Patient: sex M, age 67
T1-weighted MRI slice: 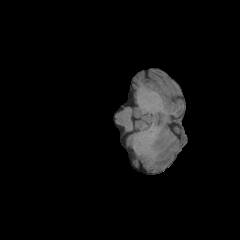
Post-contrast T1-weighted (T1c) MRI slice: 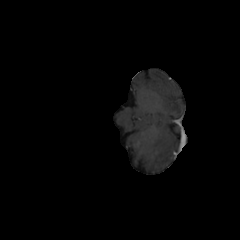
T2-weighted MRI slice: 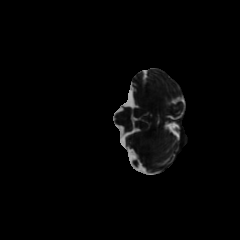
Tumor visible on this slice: no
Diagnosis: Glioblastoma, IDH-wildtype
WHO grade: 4